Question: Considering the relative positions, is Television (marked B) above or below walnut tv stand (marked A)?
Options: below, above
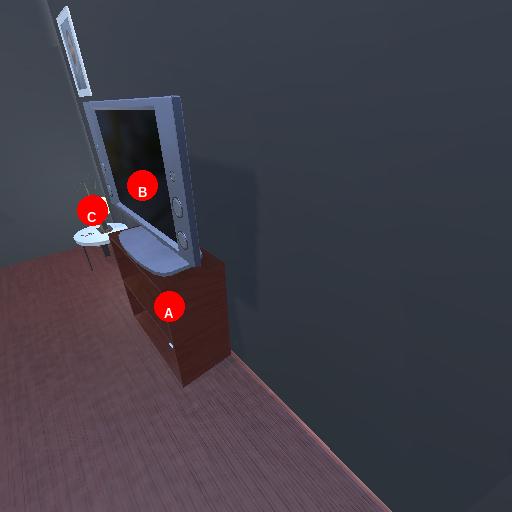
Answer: below